Field crop: tomato
Growth stage: 1
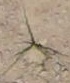
Species: cyperus